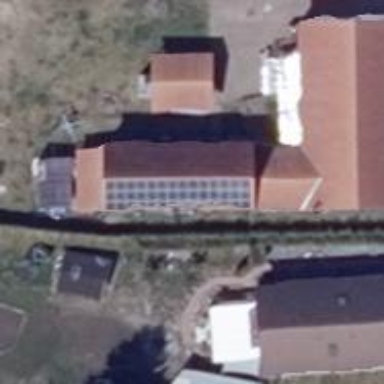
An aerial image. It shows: Small solar photovoltaic panel used as generator to produce electricity.